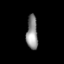
Tissue: lung
Cell type: Fibroblasts
Senescence score: 0.5794
Nuclear area (px): 376
Mean DAPI intensity: 139.88